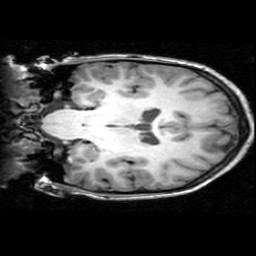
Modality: T1w
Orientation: coronal
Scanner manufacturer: ge
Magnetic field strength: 3 T
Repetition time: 0.009036 s
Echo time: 0.00184 s